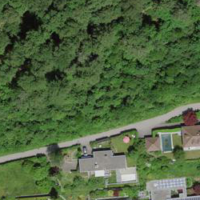
EUNIS habitat code: 55
Species observed at this site:
Humulus lupulus